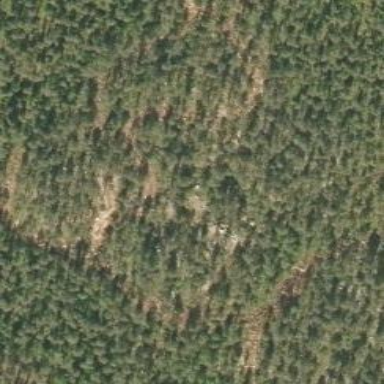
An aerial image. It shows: Woodland with needle-leaved trees.